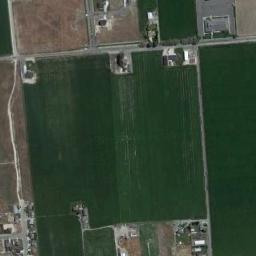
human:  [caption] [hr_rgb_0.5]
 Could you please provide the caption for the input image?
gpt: Several rectangular farmlands of different colors are arranged in neat rows and some houses are surrounded by these farmlands .

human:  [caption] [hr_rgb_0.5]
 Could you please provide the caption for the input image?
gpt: There are some green and bare rectangular farmland .

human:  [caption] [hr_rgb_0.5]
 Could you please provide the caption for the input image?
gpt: There are several dirt roads between the rectangular farmlands .

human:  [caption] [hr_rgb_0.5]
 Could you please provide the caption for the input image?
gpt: Several neatly arranged green and tan mixed rectangular farmlands of different sizes, With buildings around the field .

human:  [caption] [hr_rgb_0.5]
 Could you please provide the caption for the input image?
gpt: There are some buildings around the green rectangular farmlands .